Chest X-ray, PA view. Patient: 43 years old, sex F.
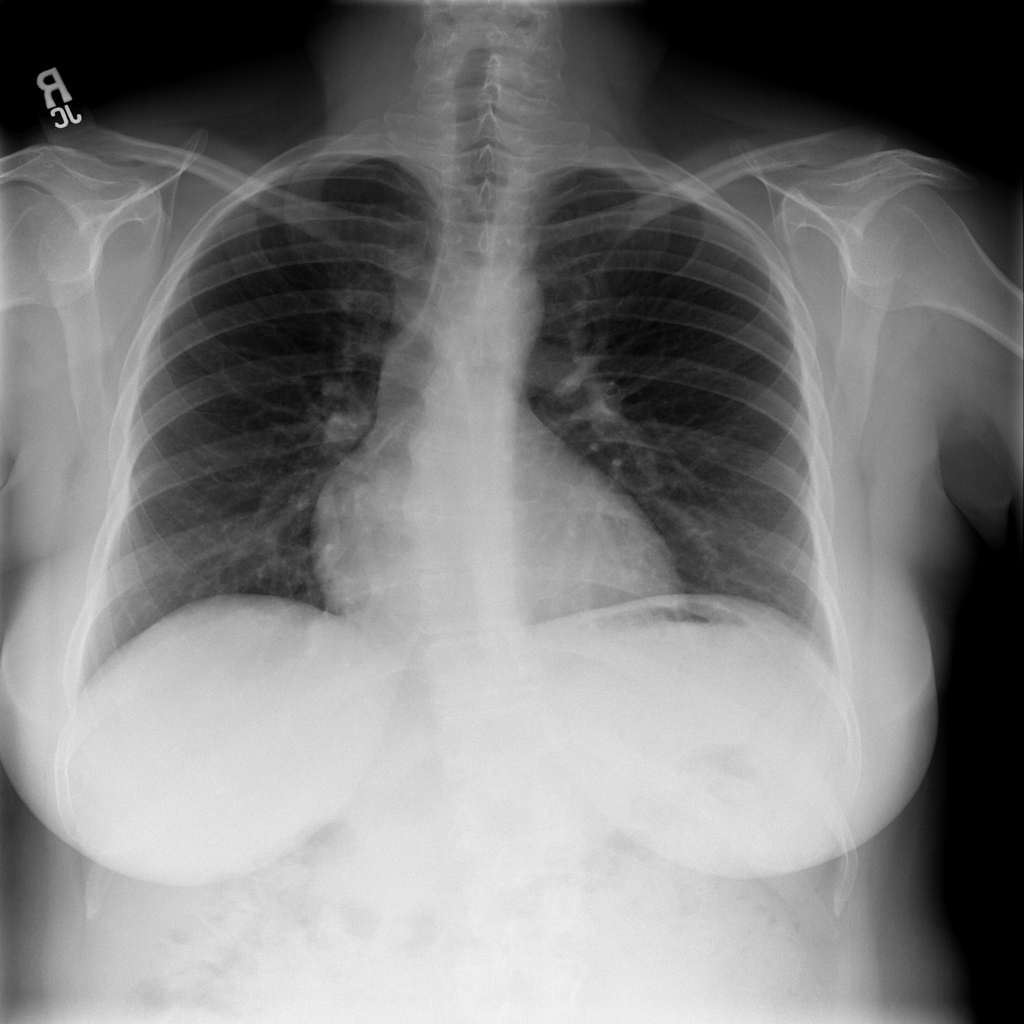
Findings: No Finding